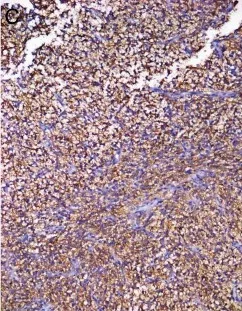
Strong expression of MAP2.
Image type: pathology (immunostaining)